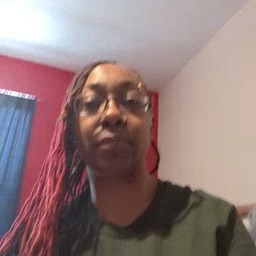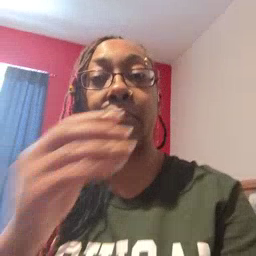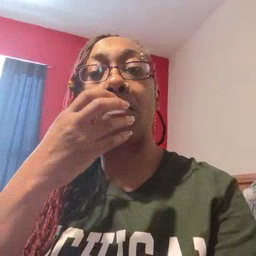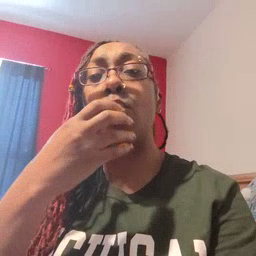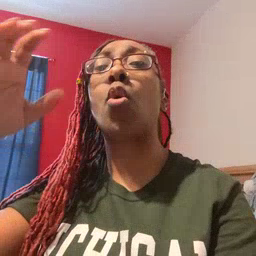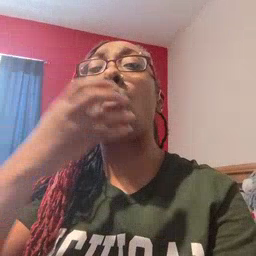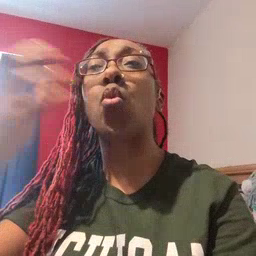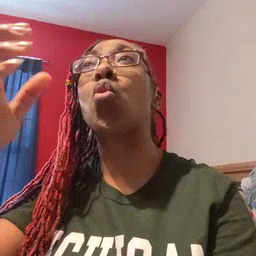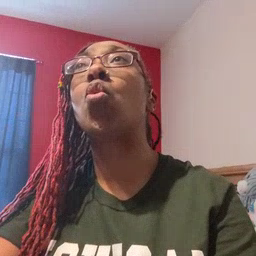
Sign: blow